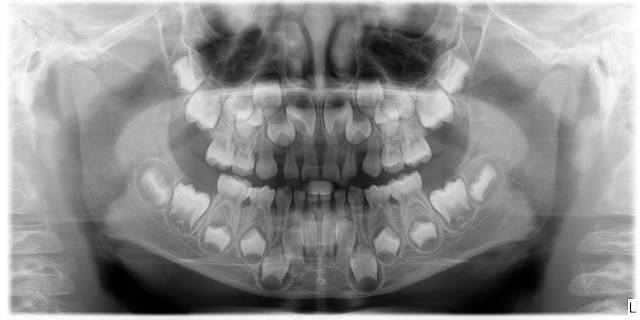
child